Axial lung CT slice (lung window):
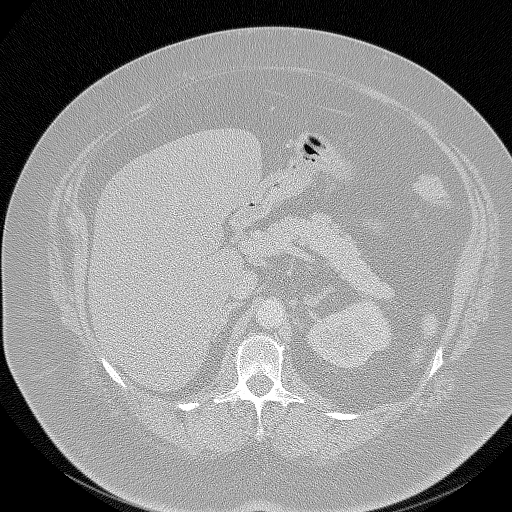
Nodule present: no